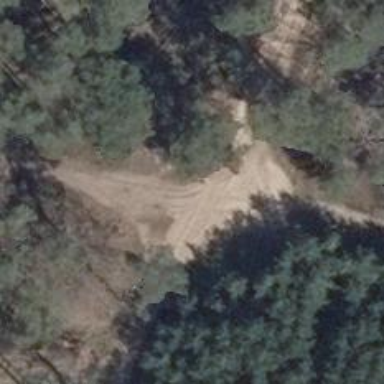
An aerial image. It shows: Track road with grade4 tracktype.